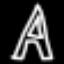
Label: The Eiffel Tower